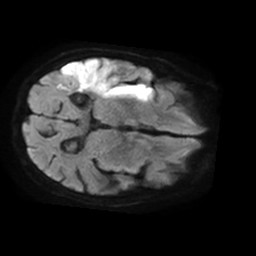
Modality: TRACE
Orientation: axial
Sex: female
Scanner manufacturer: philips
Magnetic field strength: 1.5 T
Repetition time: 3.403 s
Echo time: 0.06922 s